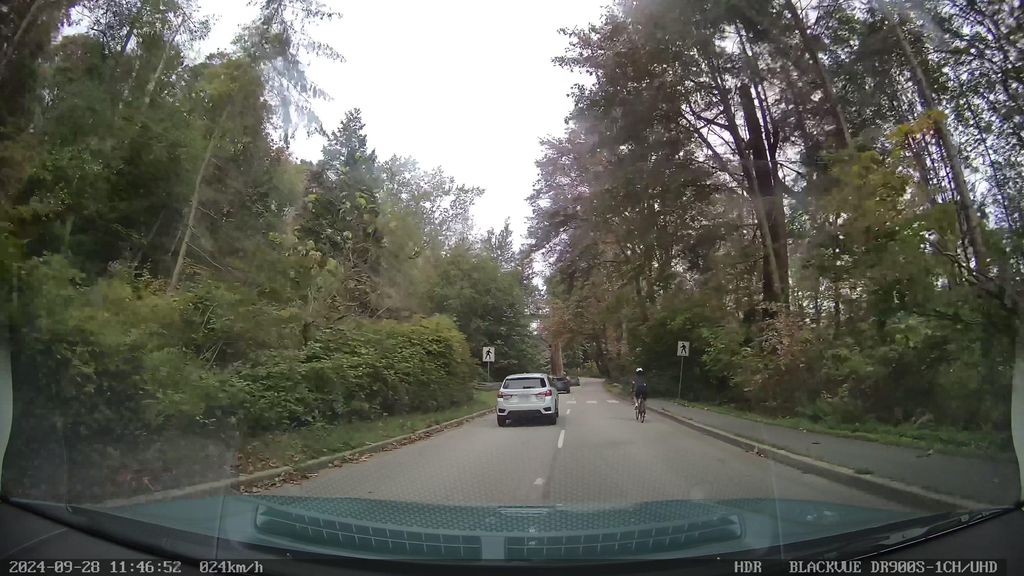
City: vancouver